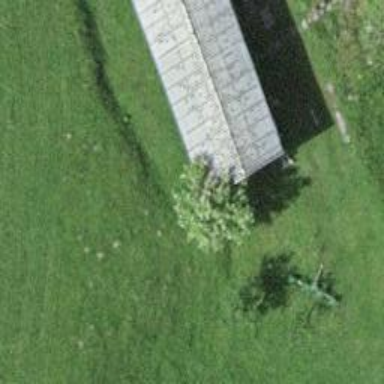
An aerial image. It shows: Gabled roof on farm auxiliary building.